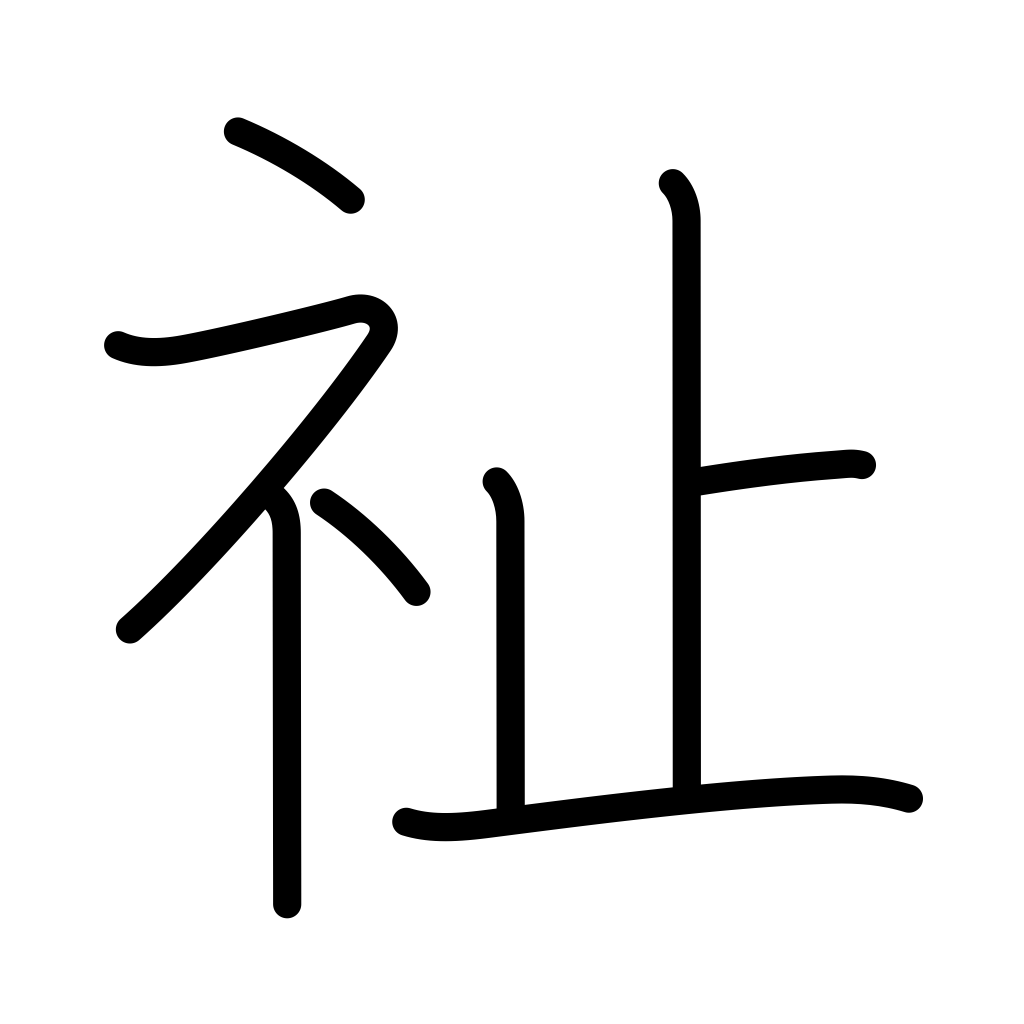
Meaning: welfare, happiness